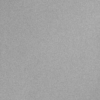
Label: dusty